Field crop: maize
Growth stage: 2
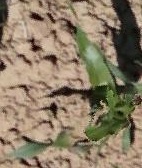
Species: maize